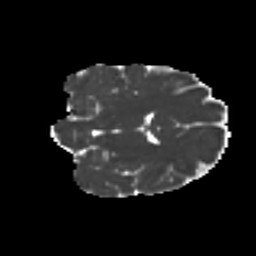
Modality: MD
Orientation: coronal
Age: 42
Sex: female
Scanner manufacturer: ge
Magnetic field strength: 3 T
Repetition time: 7.8 s
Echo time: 0.0611 s